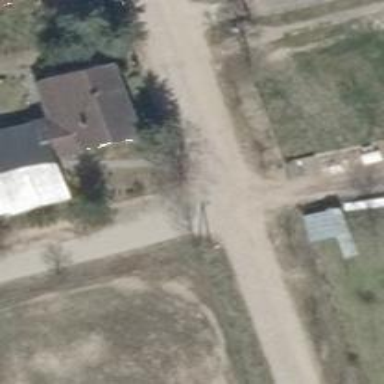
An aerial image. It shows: Residential road without sidewalk.